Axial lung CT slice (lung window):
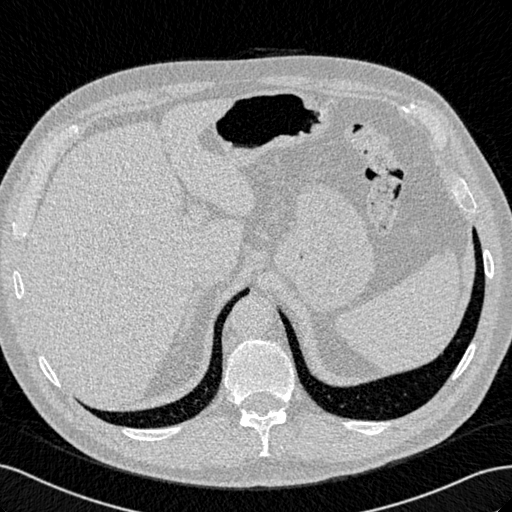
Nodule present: no